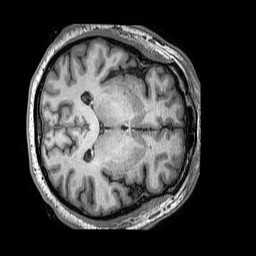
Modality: T1w
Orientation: axial
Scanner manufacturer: philips
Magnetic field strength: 3 T
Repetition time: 0.006597 s
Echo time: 0.00297 s